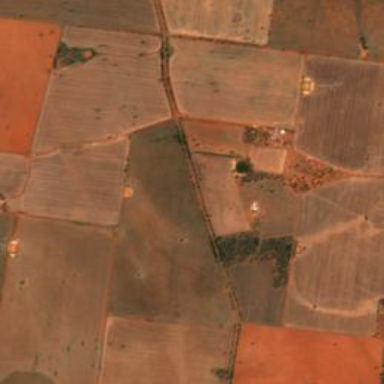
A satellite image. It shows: Farmland used to cultivate crops.